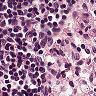
Metastatic tissue present: no